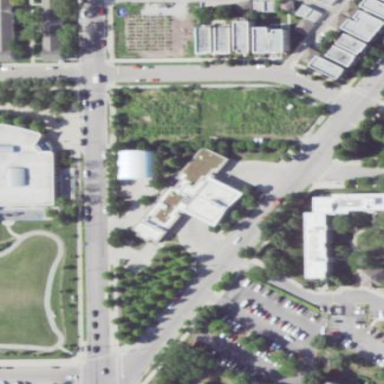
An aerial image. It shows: Fire station building that serves as amenity for the community.